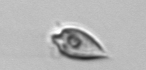
Label: Oxytoxum